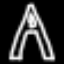
Label: The Eiffel Tower